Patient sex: M
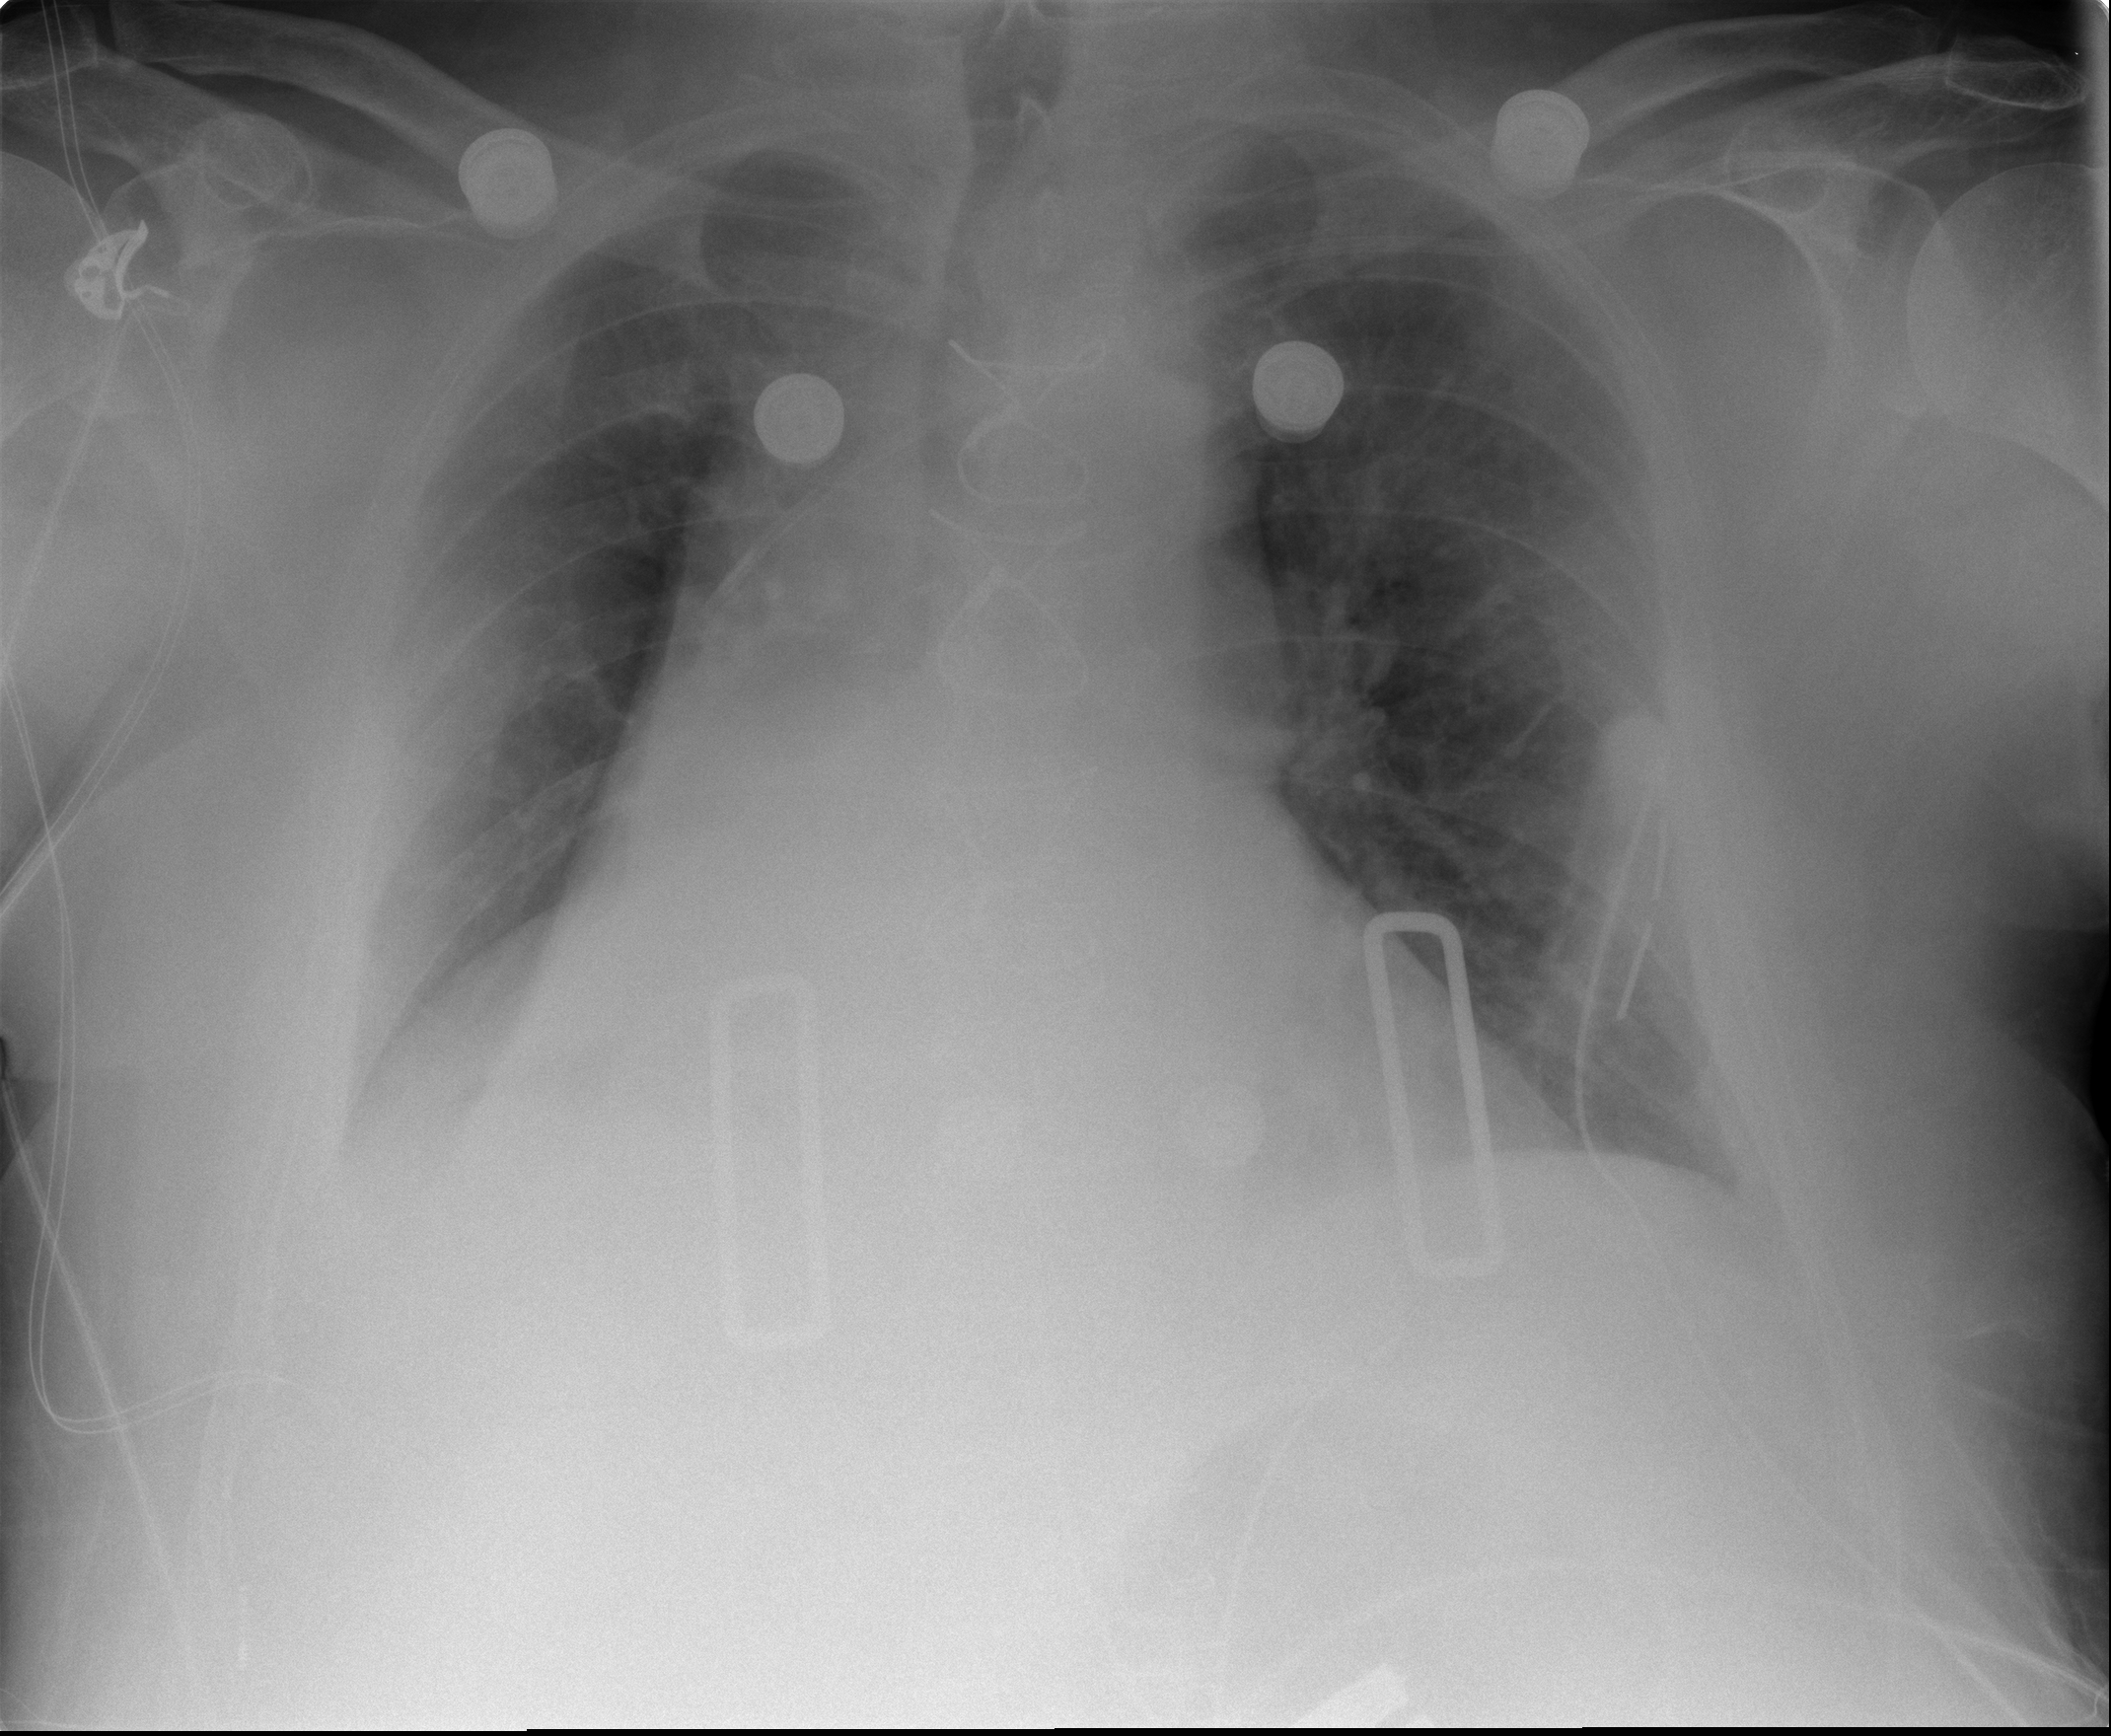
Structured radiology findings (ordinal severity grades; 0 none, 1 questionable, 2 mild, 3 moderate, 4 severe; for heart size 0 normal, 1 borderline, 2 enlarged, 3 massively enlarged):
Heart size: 2
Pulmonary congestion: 1
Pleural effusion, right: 2
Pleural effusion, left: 0
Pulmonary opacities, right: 0
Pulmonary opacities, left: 0
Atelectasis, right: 2
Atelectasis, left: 1